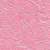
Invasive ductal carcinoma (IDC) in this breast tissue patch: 0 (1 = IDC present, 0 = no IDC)